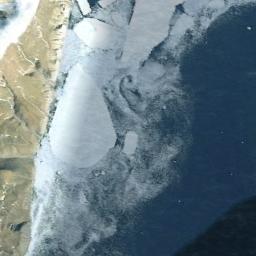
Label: sea_ice